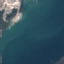
Land use / land cover: SeaLake